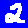
Digit: 2